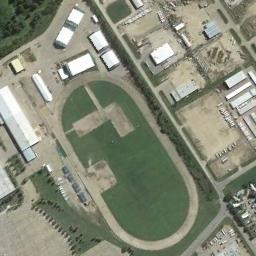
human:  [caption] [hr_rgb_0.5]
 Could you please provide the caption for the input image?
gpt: There are many buildings next to the ground track field .

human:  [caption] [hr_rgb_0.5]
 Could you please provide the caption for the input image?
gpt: The track and field are built on the lawn, Next to the residential area .

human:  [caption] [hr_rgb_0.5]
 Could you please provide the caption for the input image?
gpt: The ground's track is blue .

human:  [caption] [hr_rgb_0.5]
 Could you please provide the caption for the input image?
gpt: The ground track field is surrounded by some white buildings .

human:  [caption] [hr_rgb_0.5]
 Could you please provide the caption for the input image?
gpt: A ground track field with a brown track and some white buildings around .